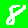
Digit: 8